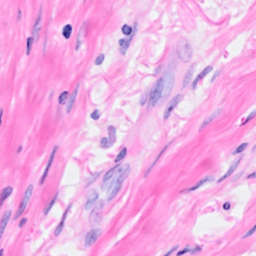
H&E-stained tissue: Breast